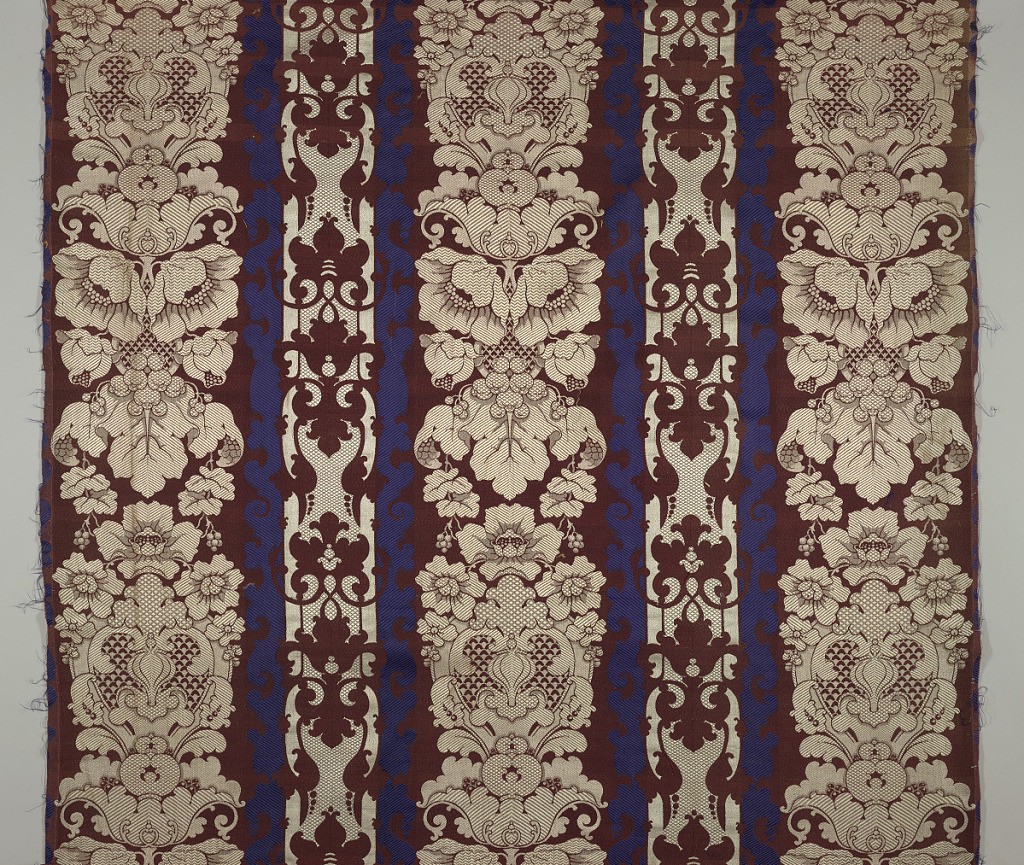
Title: Textile
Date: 1860–80
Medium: silk, wool Technique: float patterned 5-harness satin weave with a variety of bindings for texture and shading
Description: Stripes of large scale, formal, symmetrically arranged flowers in white on a maroon background, alternate with stripes of a formalized vine framed by arabesque scrolls of blue. Reminiscient of a Renaissance (Louis XIV) ornamental pattern. a) A complete curtain with pinch pleats; b) length of fabric; c, d) Tie-backs with trim see 1968-116-2-e-h); e,f,g) Fragments of curtain material; h,i,j) Fragments of curtain material (from a).